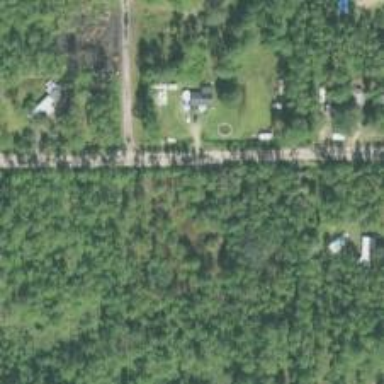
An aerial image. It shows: Driveway leading to service road.